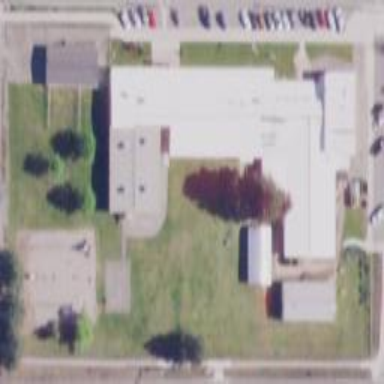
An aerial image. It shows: School.